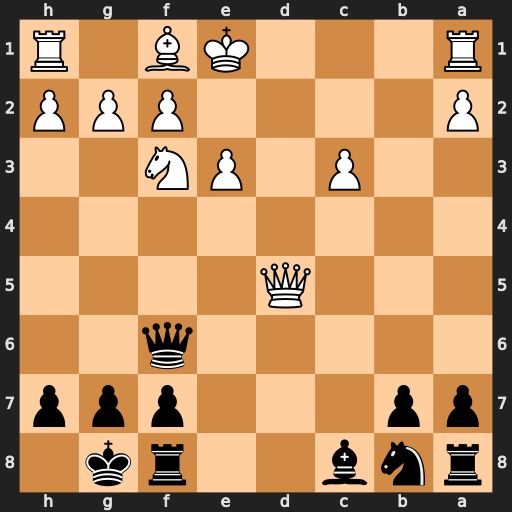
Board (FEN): rnb2rk1/pp3ppp/5q2/3Q4/8/2P1PN2/P4PPP/R3KB1R
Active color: b
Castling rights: KQ
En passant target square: -
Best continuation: Qxc3+ Qd2 Qxa1+